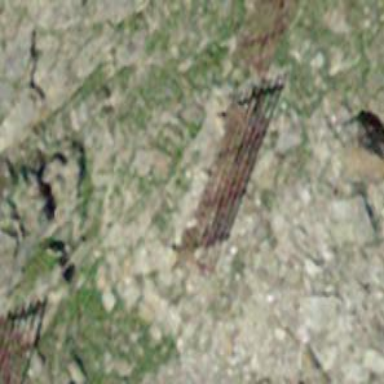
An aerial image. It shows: Snow fence that is man-made.